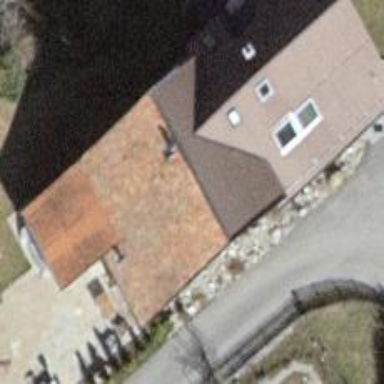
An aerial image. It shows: Simple house.